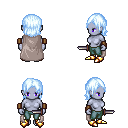
a pixel art fantasy rpg character, female body template, dark elf, purple skin, gray cape, teal pants, white cyan long bangs hairstyle, leather bracers, gold boots, dagger, four views (front, back, left, right), 2x2 character sprite sheet, small pixel art, hard edges, no anti-aliasing